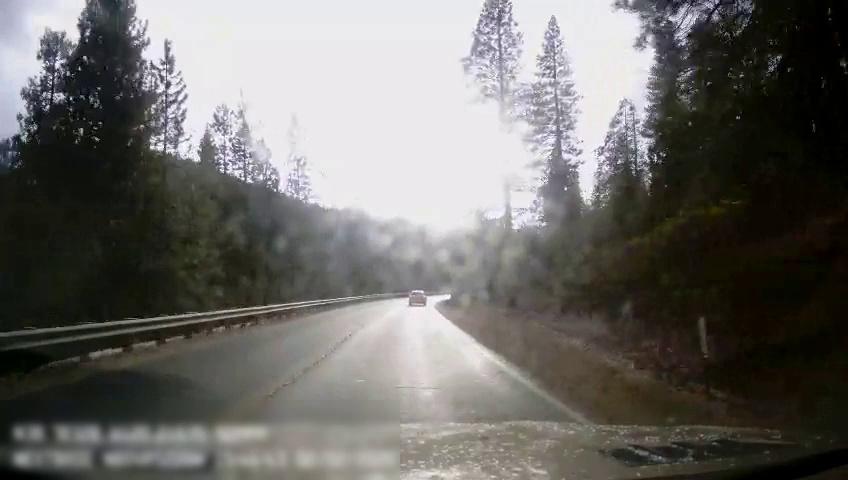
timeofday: Day
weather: Sunny
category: Drivable Space
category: Vehicles | SUV
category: Lanes | Alternate Lane